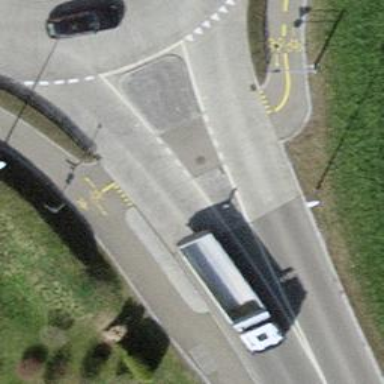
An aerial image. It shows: Zebra crossing on the road.